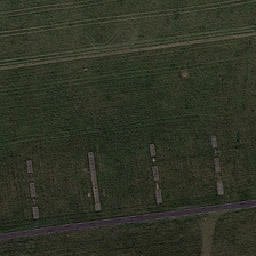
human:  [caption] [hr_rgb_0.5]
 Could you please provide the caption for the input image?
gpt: a narrow road through the meadow while with four stones besides .

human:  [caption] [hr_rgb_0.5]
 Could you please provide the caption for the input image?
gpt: part of meadow with many intensive dark green grass in it .

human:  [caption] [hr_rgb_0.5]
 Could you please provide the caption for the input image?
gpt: a narrow straight long dark purple road through the meadow .

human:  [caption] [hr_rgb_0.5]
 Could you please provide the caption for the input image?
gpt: Two straight double lines on the side with another arc double line.

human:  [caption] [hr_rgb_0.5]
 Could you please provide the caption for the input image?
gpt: There are two straight lines on the side and an arc on the side.